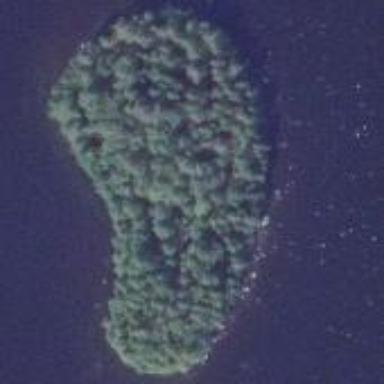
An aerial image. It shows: Island.